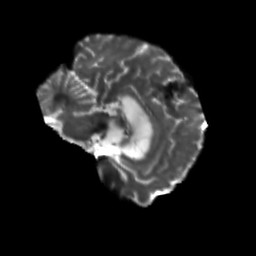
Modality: T2w
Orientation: sagittal
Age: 65
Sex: female
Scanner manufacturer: siemens
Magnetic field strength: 3 T
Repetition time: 5.47 s
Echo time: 0.0854 s